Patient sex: M
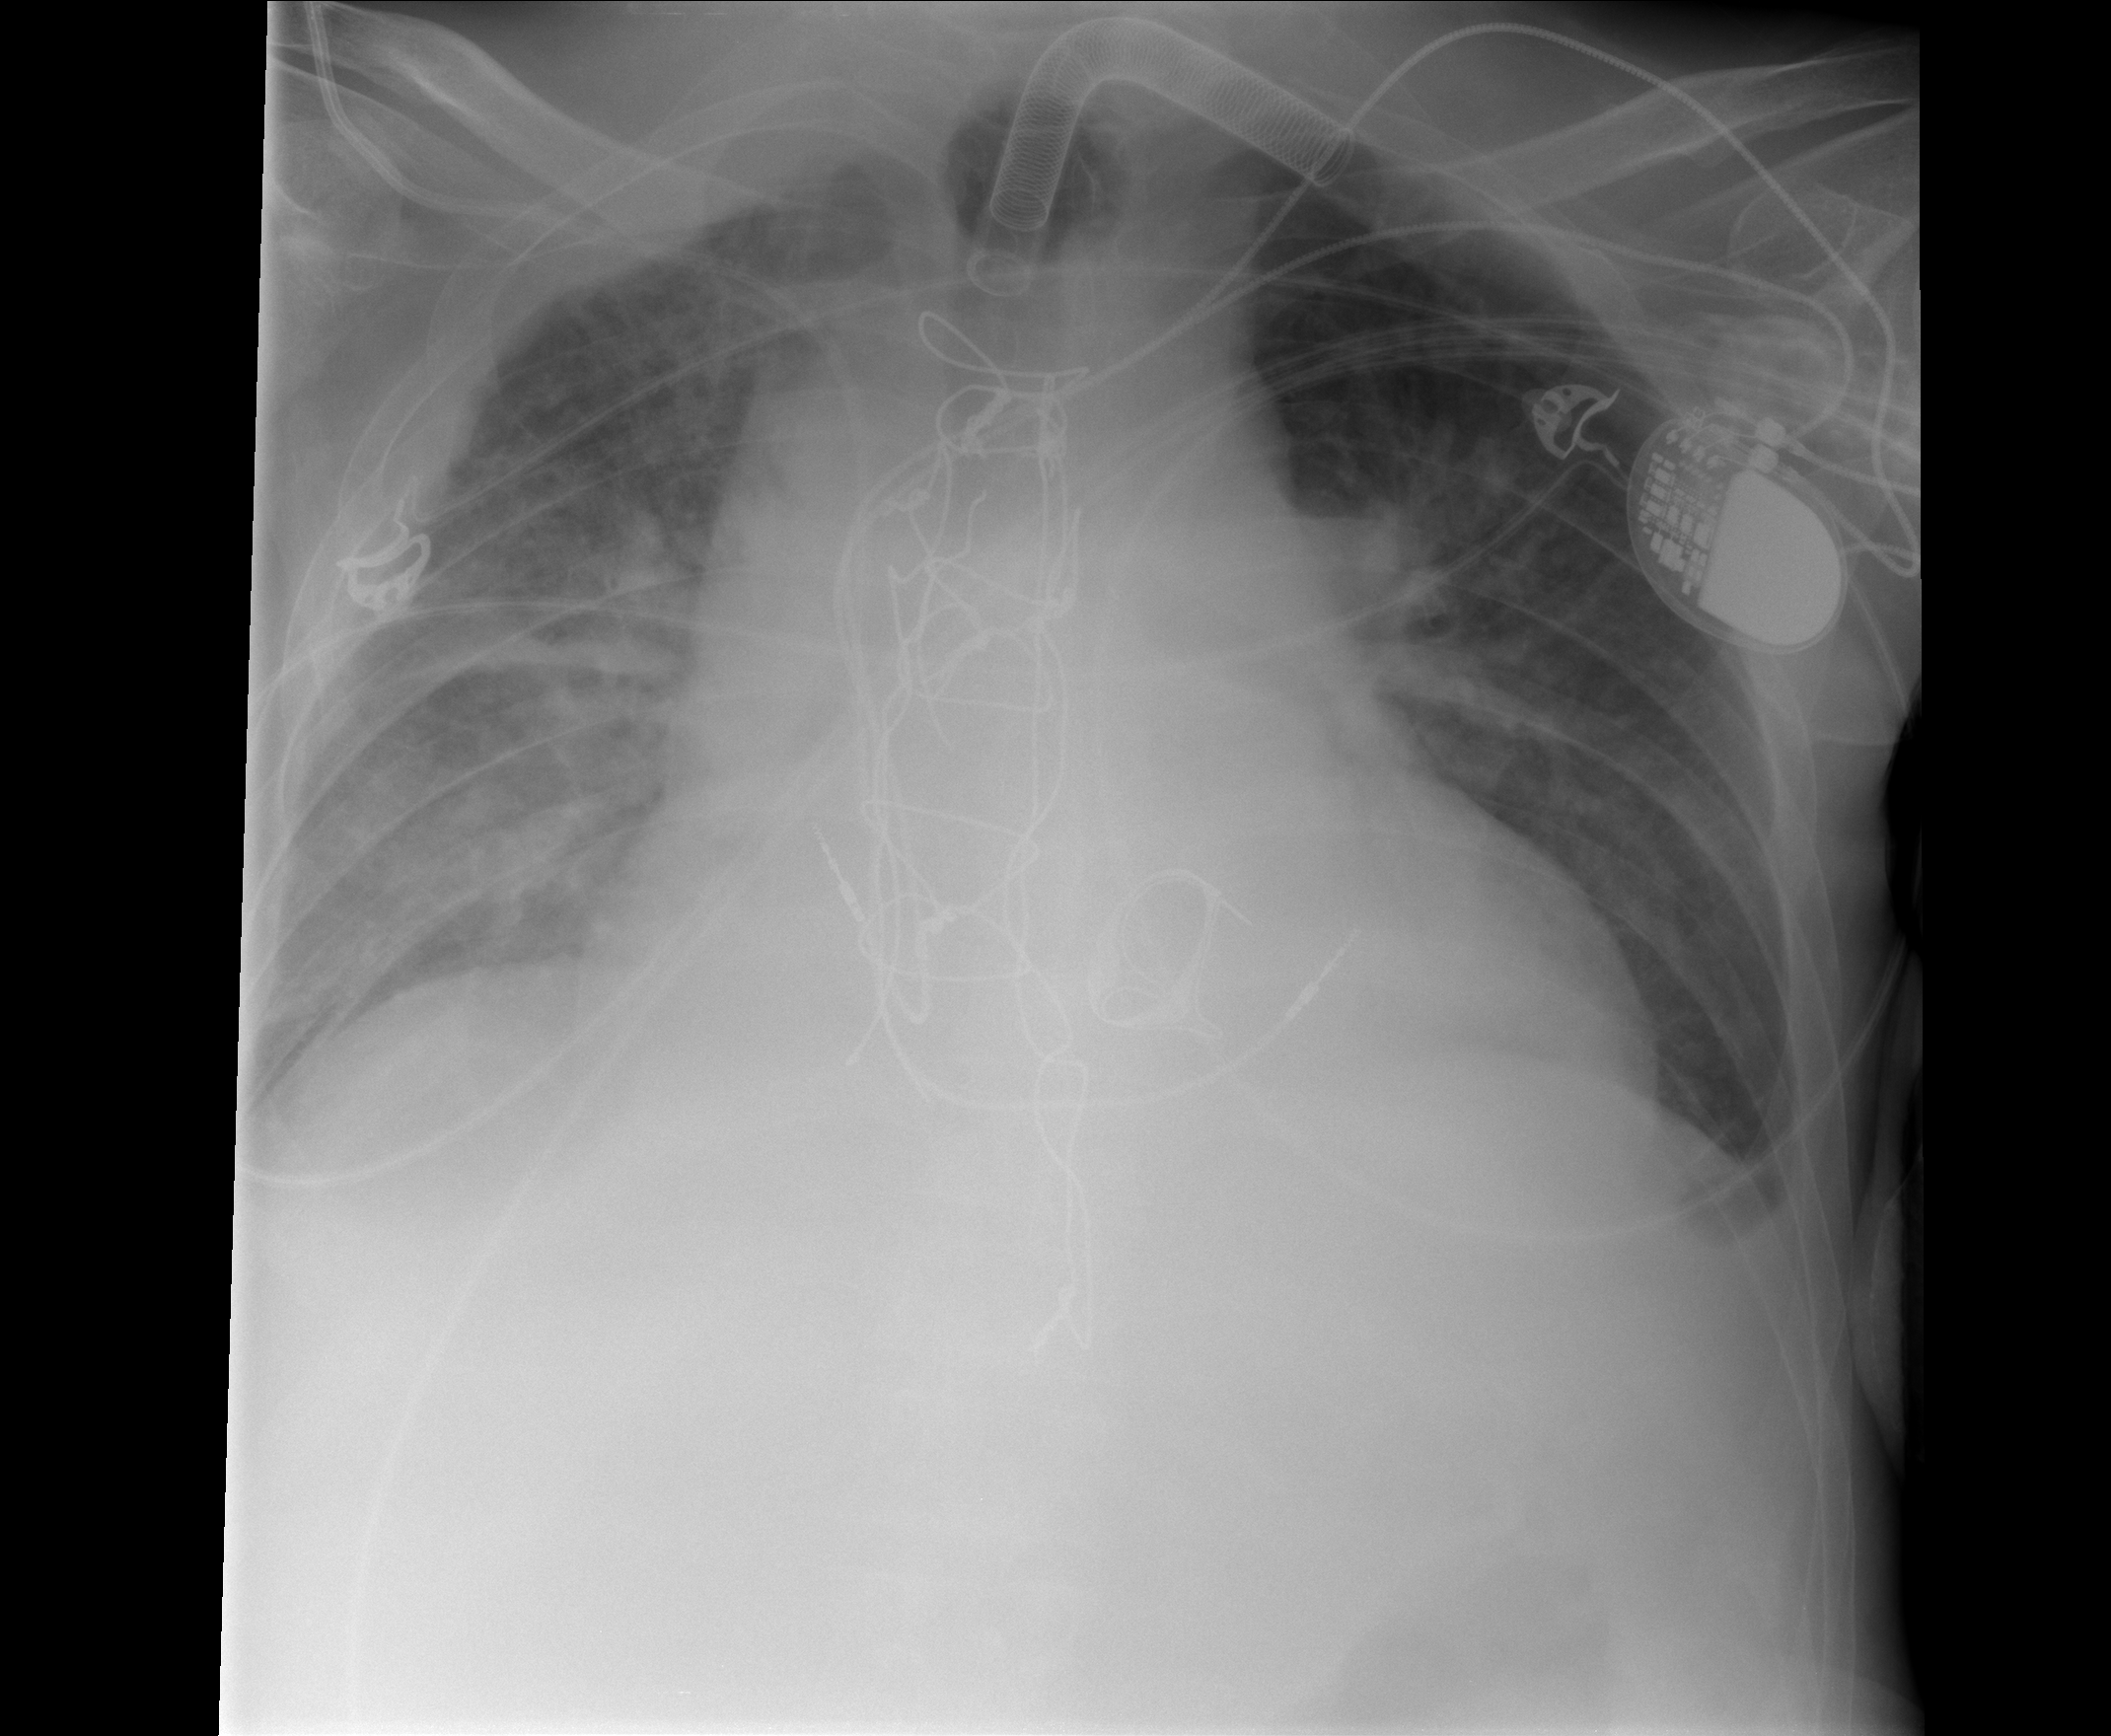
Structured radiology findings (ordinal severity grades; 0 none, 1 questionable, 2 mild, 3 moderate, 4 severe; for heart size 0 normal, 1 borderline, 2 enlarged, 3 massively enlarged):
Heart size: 3
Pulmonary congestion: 2
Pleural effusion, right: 2
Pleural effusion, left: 1
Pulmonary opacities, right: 2
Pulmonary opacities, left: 0
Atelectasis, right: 0
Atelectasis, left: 1